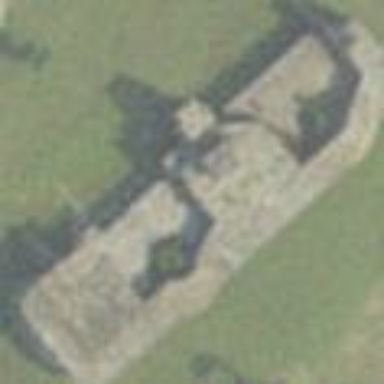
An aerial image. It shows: Historic fort building.